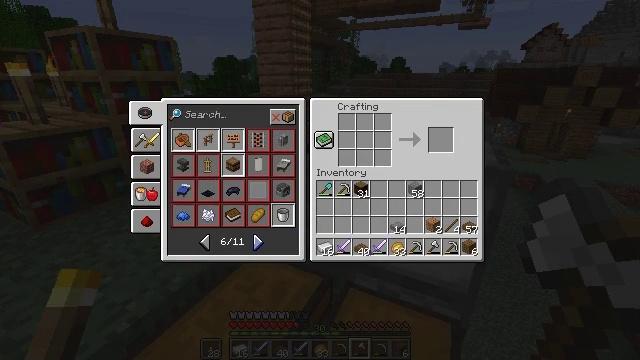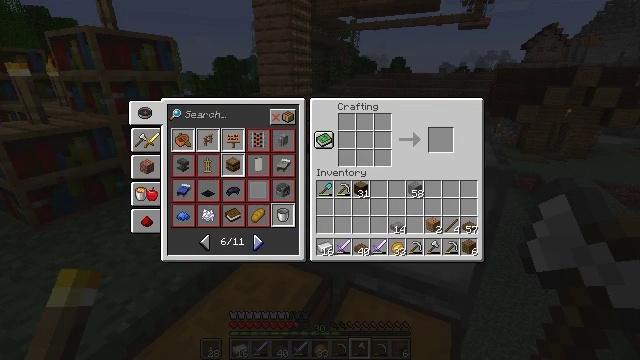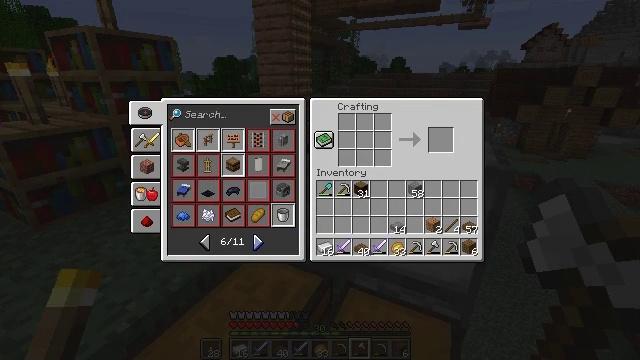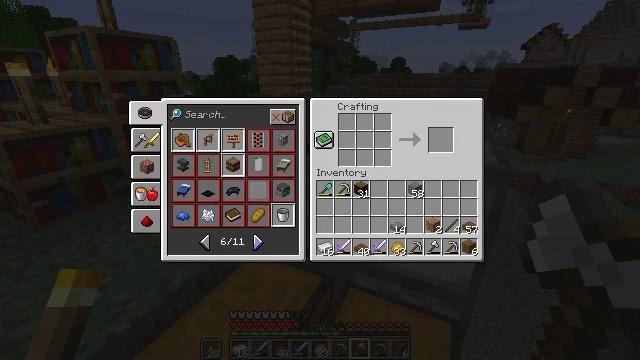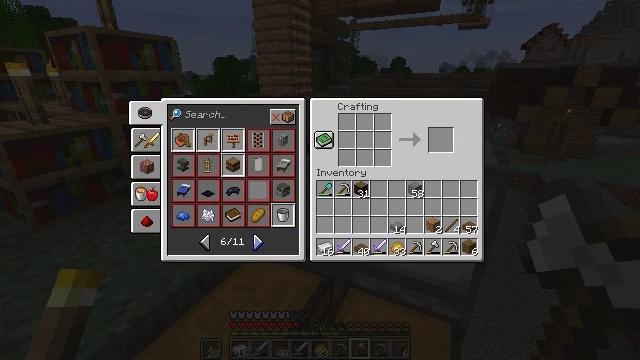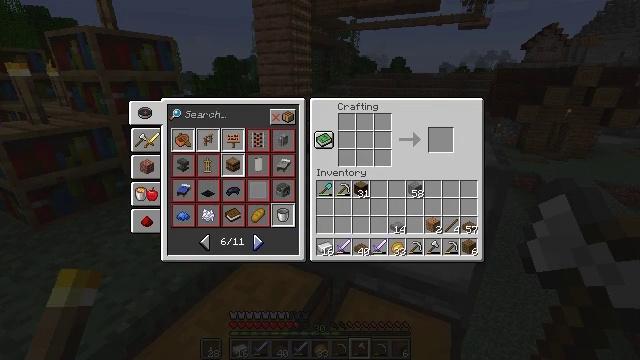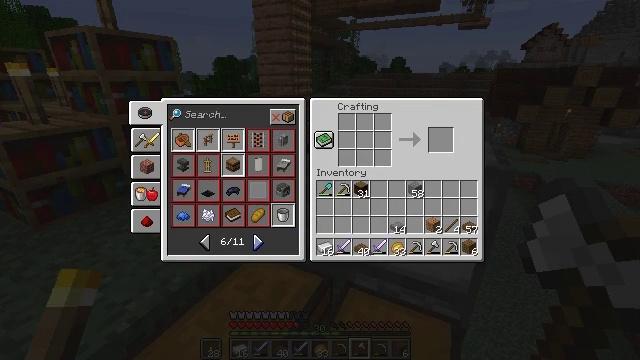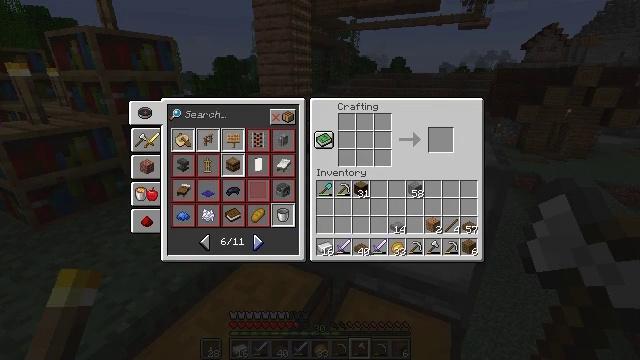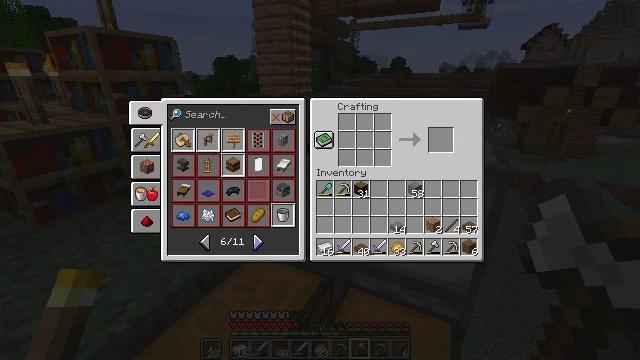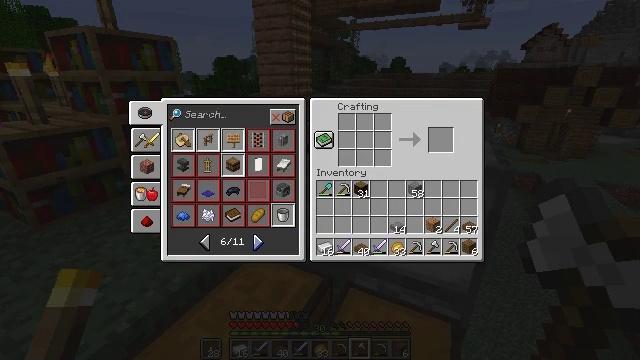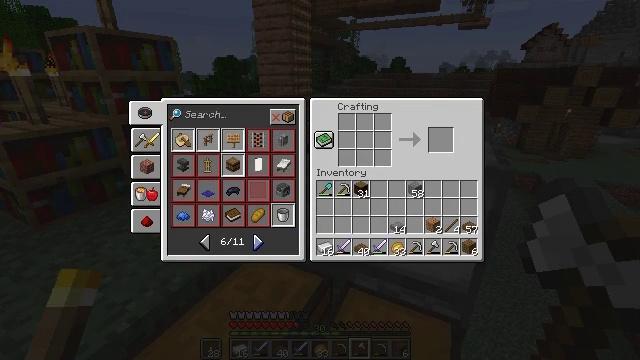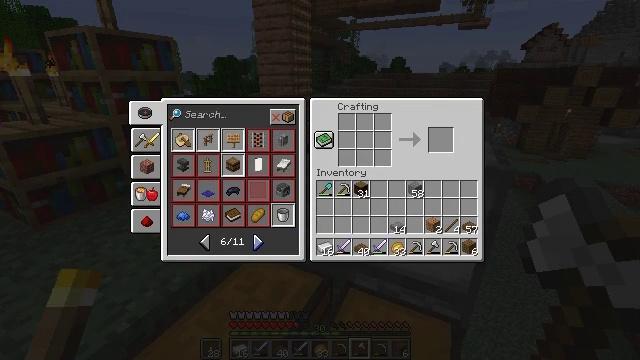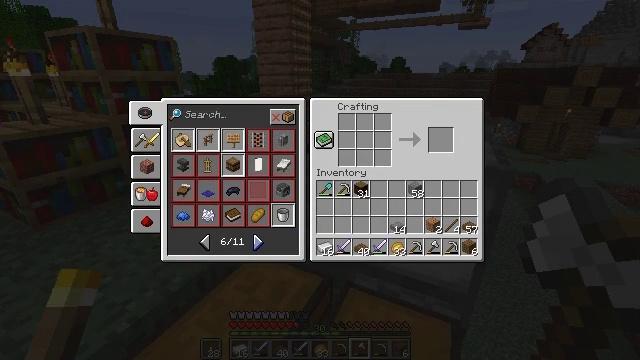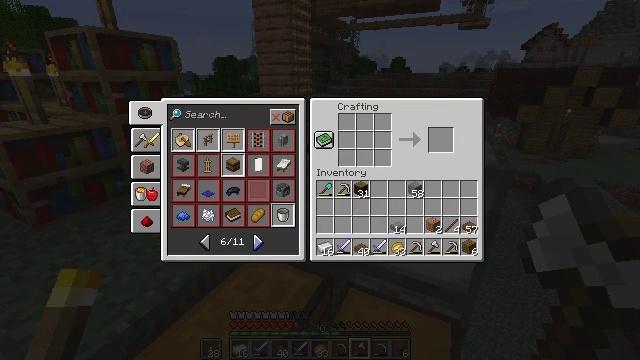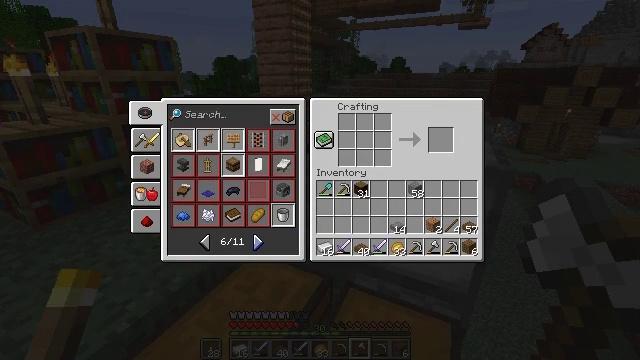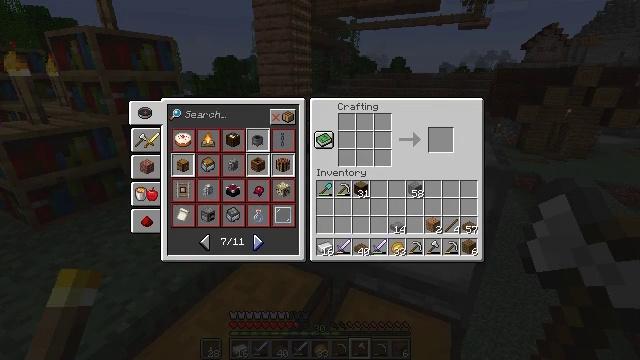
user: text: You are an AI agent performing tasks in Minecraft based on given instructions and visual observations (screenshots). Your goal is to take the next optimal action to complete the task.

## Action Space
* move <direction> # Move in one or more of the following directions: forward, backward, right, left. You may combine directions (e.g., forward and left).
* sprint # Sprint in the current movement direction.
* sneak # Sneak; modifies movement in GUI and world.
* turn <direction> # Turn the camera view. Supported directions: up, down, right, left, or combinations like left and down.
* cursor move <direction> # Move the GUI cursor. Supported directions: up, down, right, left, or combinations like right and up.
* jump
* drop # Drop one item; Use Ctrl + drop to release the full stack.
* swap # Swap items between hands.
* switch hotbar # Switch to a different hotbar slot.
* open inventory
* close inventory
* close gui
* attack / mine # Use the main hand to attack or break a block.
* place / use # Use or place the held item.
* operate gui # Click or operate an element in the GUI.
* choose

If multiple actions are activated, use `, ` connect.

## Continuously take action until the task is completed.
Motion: motion action
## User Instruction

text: Put together the materials to form a grindstone.
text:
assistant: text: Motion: no_op
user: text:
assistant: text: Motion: no_op
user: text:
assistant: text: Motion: no_op
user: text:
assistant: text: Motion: no_op
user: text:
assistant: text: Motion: no_op
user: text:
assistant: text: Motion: no_op
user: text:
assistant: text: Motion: no_op
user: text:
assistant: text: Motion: no_op
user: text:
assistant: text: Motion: no_op
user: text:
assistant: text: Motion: no_op
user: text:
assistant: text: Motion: no_op
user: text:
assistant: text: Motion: no_op
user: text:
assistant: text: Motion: no_op
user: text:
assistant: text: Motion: no_op
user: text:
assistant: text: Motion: operate gui
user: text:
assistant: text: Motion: operate gui
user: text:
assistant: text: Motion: operate gui
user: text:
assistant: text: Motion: no_op
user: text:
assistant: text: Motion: no_op
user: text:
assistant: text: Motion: no_op
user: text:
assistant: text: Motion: no_op
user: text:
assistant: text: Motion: no_op
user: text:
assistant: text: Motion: no_op
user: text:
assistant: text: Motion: no_op
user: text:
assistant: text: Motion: no_op
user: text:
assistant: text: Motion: no_op
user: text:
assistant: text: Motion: no_op
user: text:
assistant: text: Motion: no_op
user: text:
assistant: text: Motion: no_op
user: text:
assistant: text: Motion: no_op